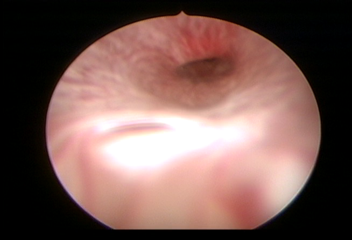
Modality: WLC
Class: Normal mucosa
Bladder cancer association: No